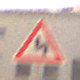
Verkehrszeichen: DoppelkurveZunaechstLinks
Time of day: MorningAfternoon
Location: Outdoor (Urban)
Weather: Clear
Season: NotSpecified
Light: Natural